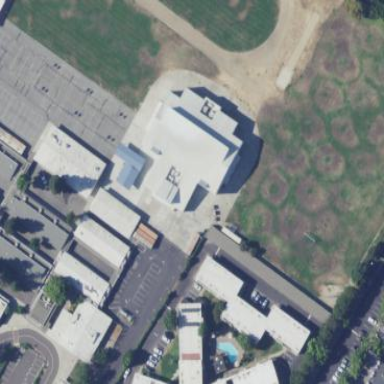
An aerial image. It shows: School building.